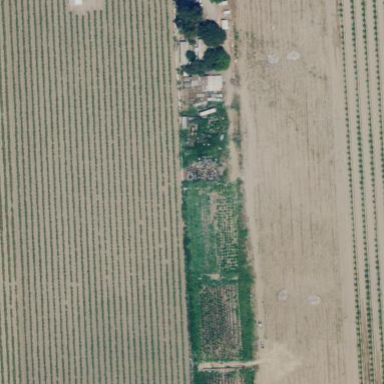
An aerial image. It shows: Vineyard where grapes are grown.